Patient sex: F
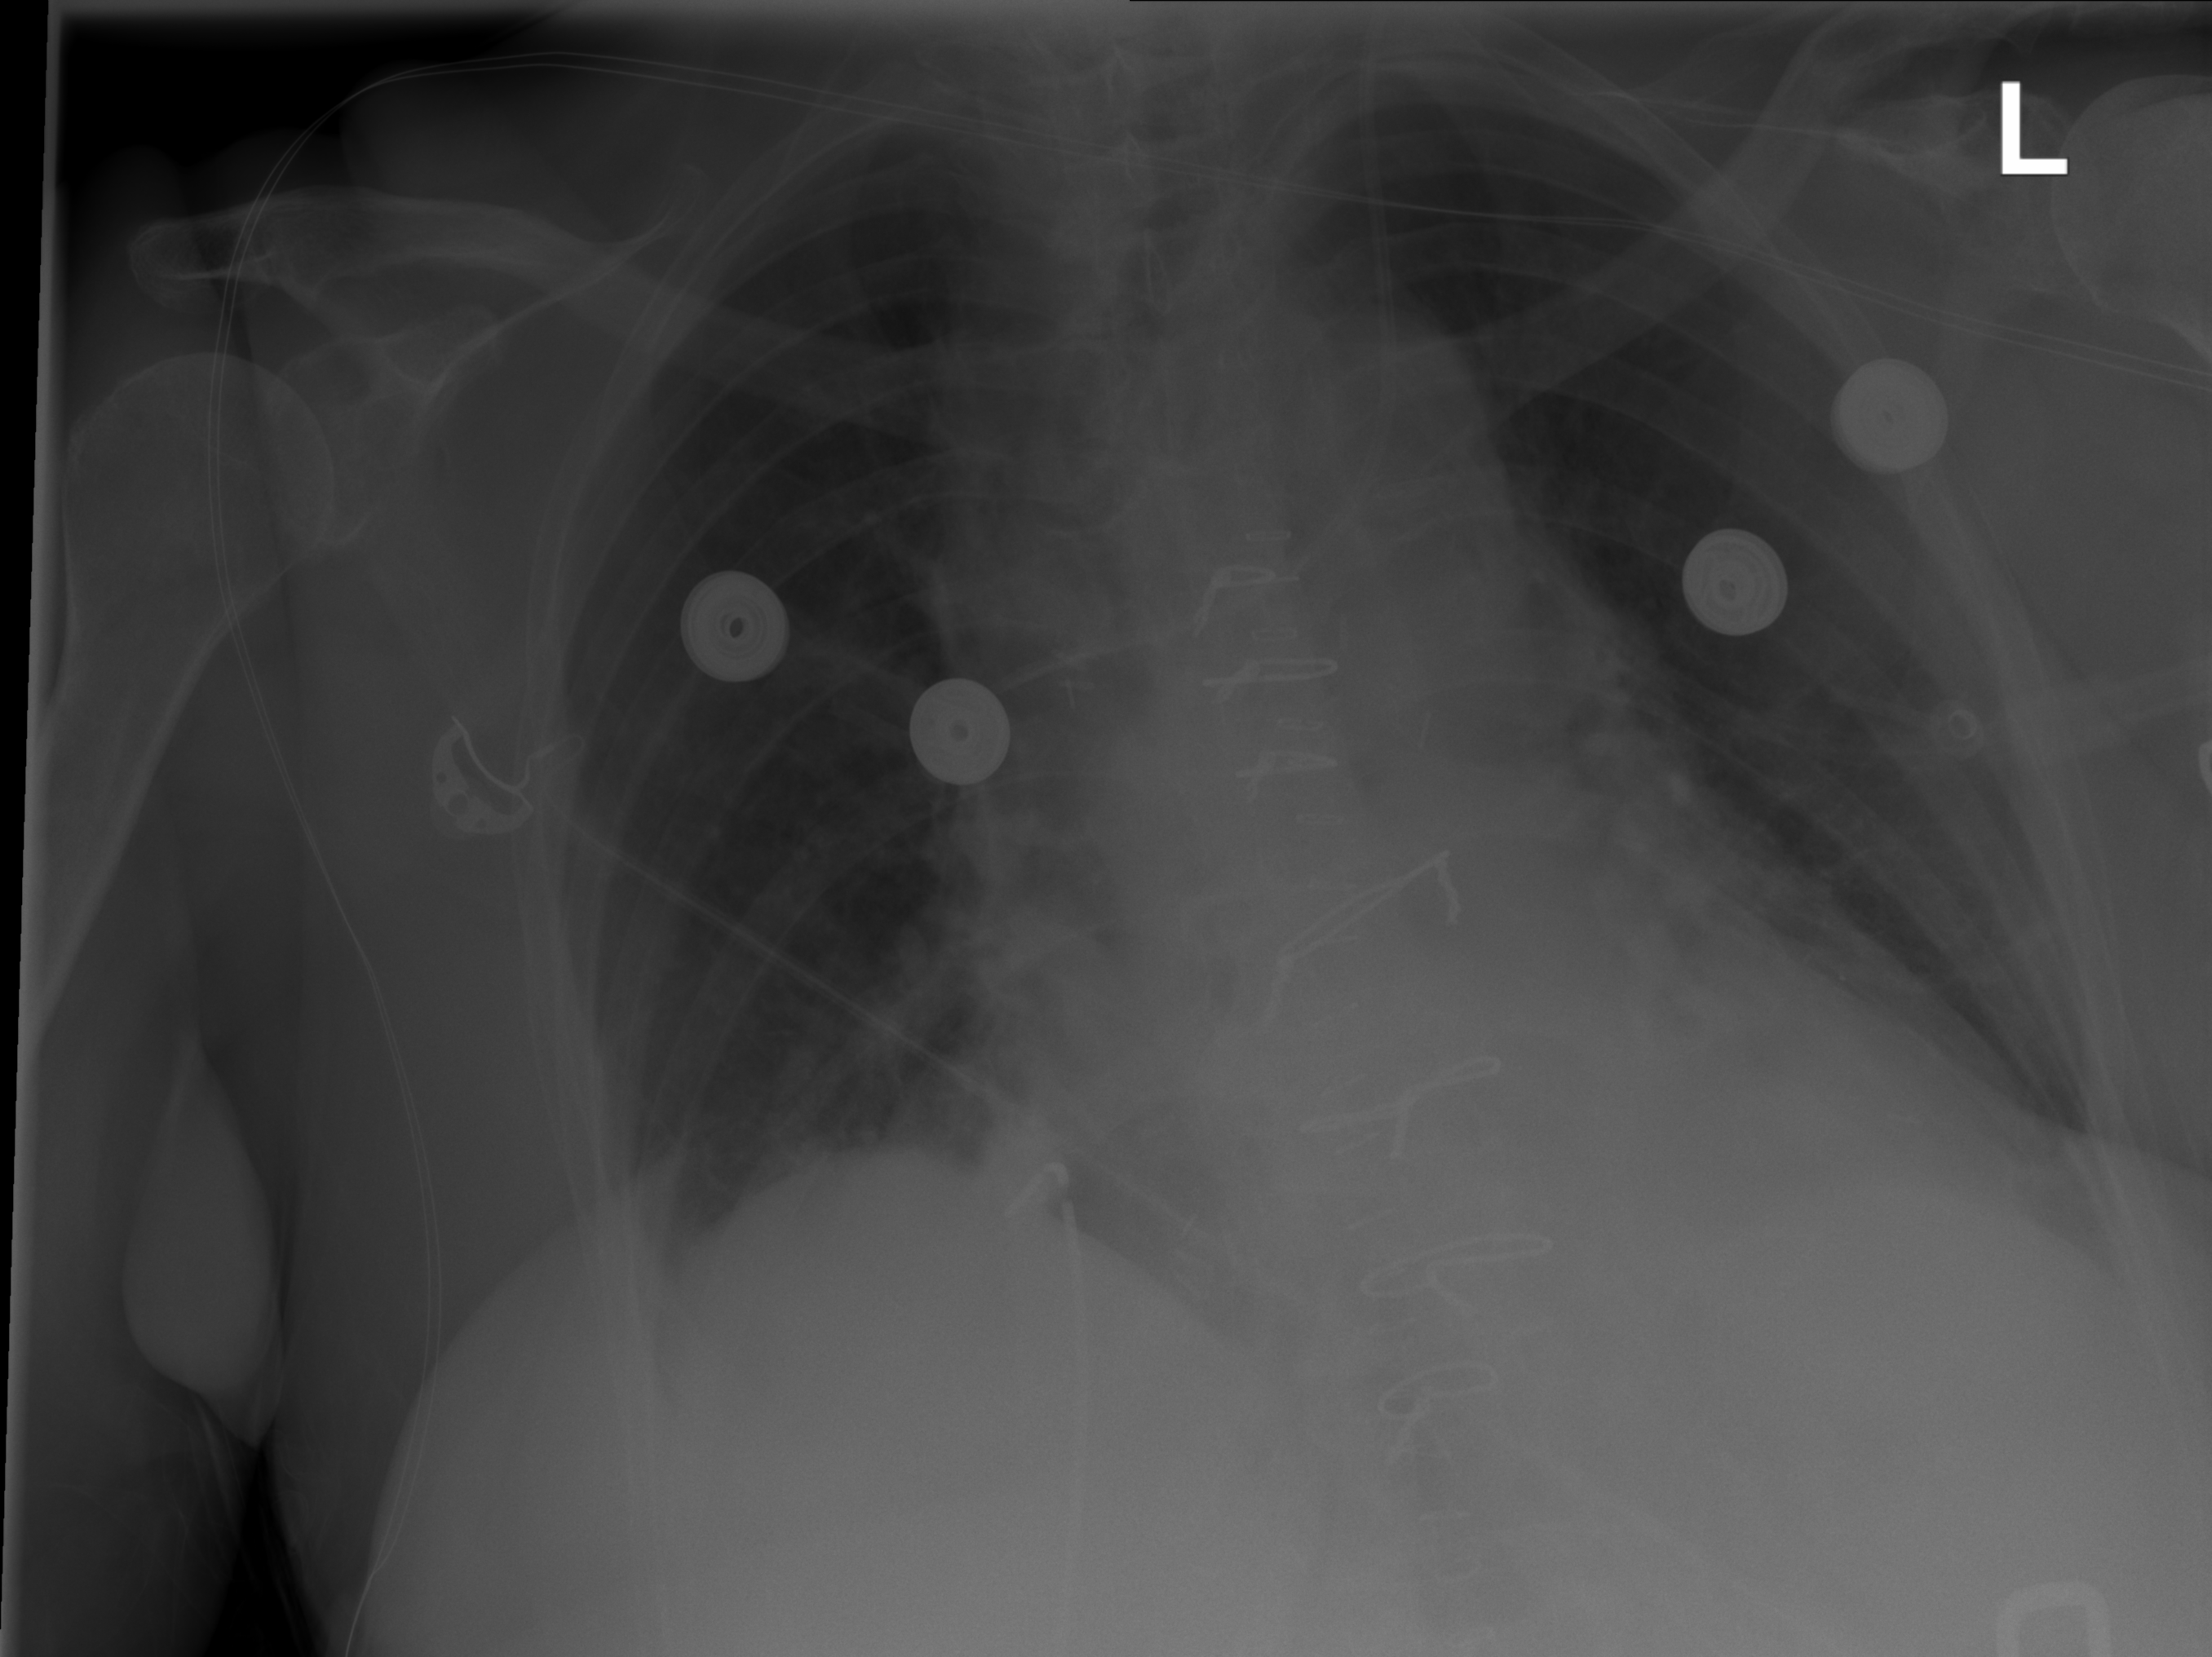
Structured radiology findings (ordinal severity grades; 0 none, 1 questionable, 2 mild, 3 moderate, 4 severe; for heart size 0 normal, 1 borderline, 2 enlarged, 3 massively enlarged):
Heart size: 2
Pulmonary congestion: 0
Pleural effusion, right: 1
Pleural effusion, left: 0
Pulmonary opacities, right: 0
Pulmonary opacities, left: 0
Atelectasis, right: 2
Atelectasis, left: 2